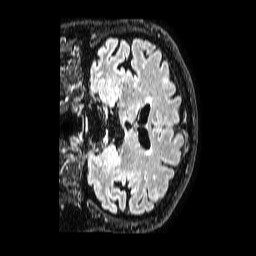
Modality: FLAIR
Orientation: coronal
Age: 63
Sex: male
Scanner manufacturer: philips
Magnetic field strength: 1.5 T
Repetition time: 4.8 s
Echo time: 0.3 s